Question: I need to allow a user to process some data. Data is say 100 items which are tagged to say 10 different groups.
Each item contains data like name, quantity, reference which need to be displayed.
At the start of the process the program should take the items and place them into groups for display to user. Each group should also contain information common to the group eg Name, number of items.
The grouping won't be 100% accurate; I need to allow the user to move items between groups. This should update the number of items in the common information.
I also need users to be able to add items from scratch, or edit or delete. Ie like a datagridview.
Once all the data is in the correct groups, user pushes a process button and I then deal with the data.
My query is how best to present the data to the user ?
I'm fairly new to C# but making good progress. It's a desktop winforms application. VS2010 with .net 4.
I've not yet done drag & drop or custom controls but I'm willing to use this project as a learning experience too.
I do realise that no matter which solution I go for, there will be a huge amount of display space required.
I could:
- Create a custom control with a datagrid for the items; fields for the common info; repeat as many custom controls as I need- Create a form with datagrid & fields; have an MDI master form to contain the child forms- Create a tabbed form with one tab per group; possibly have a "move to" control to move items off one tab to another.- Use tables to create a long formatted list. Headers for each group appear at the start of each group; rows repeat underneath; create new rows inserts a row into table.
Any others I've missed ?
I'm hoping for some advice on the best way forward or some gotcha's with some of the solutions.
I like the idea of custom controls in a long form. User starts at top and works their way down; moving and editing items as they come across them.
TIA, andrew
EDIT: THanks to Salazaar, but I realise on re-reading my intentions with groups may not be clear.
Here's an image of what I thought one control/section could look like. Invoices can be moved from one "destination" to another:

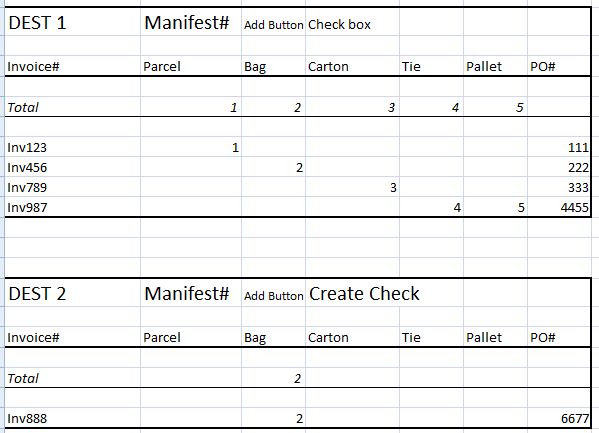
Answer: After some trial and error I discovered that a really long list is unusable.
I've gone with a hybrid approach of using MDI child windows and a tab control in the MDI parent. So you can use tabs on the parent to bring up the MDI children; or click on the child windows to set focus.